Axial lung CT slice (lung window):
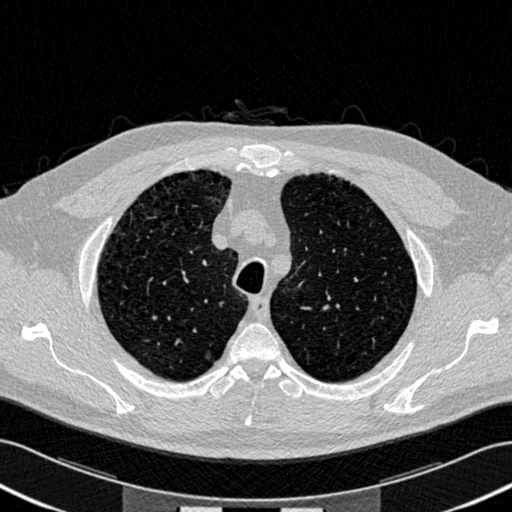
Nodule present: no